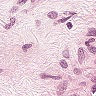
Metastatic tissue present: no